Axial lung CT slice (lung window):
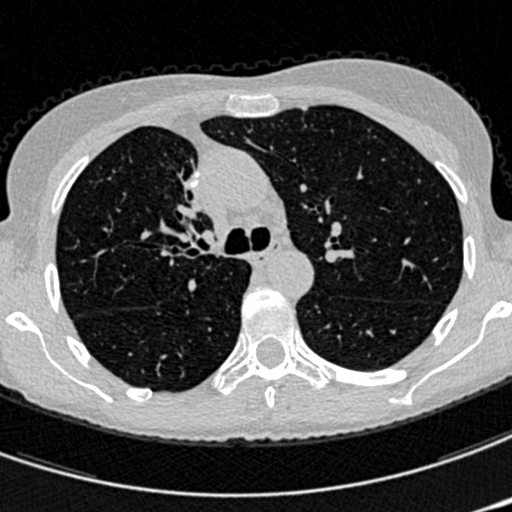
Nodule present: no